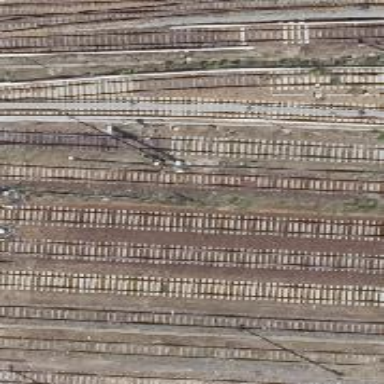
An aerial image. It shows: Railway signal.